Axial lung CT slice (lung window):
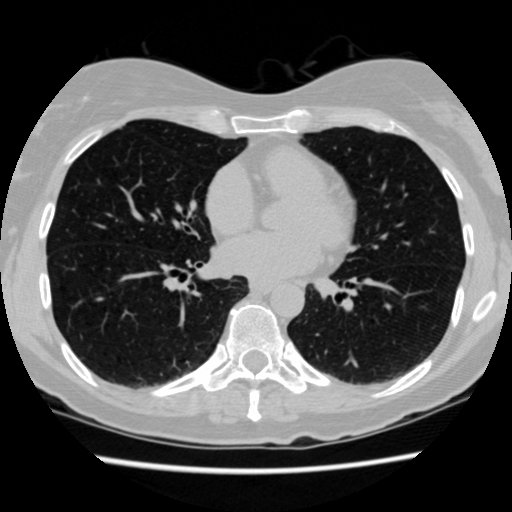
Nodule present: no